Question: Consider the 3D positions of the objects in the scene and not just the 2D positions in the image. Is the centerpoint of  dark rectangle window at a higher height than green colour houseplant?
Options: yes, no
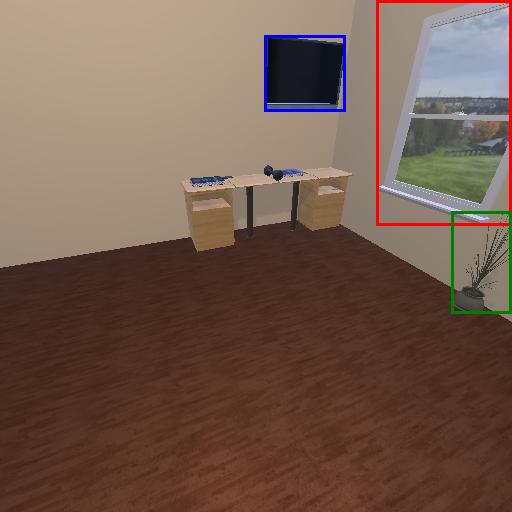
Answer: yes